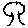
Label: tree